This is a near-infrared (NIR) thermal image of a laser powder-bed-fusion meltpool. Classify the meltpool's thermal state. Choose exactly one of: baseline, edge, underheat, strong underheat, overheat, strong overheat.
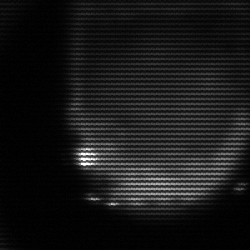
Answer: edge